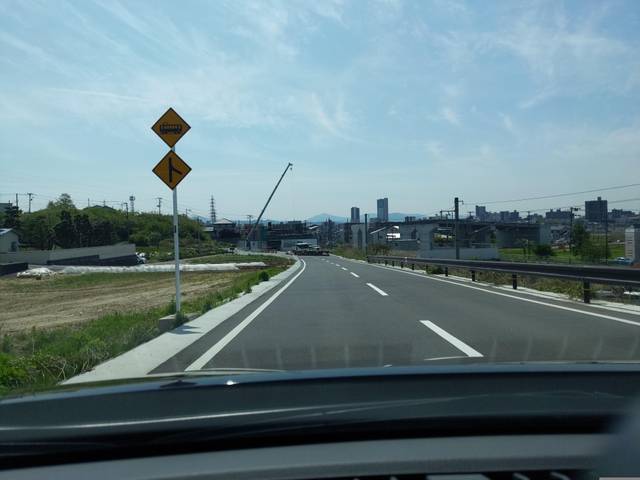
Region: Japan
Coordinates: 37.415, 140.375